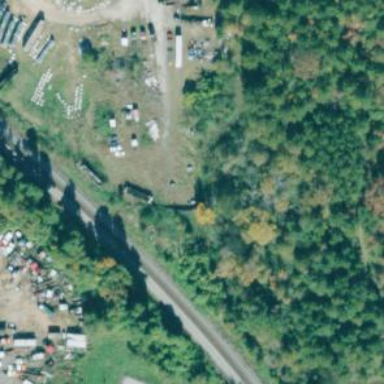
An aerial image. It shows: Abandoned railway spur used for lumber freight service.